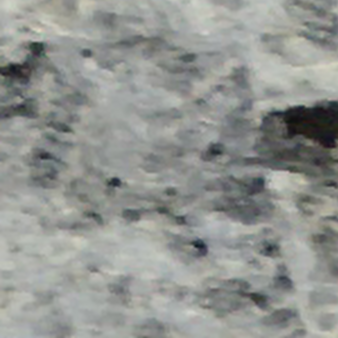
Label: other